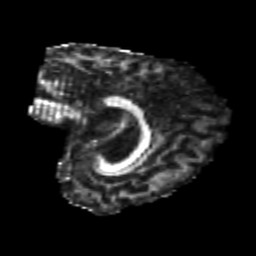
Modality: FA
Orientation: sagittal
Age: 24
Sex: male
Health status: healthy
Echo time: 0.074 s